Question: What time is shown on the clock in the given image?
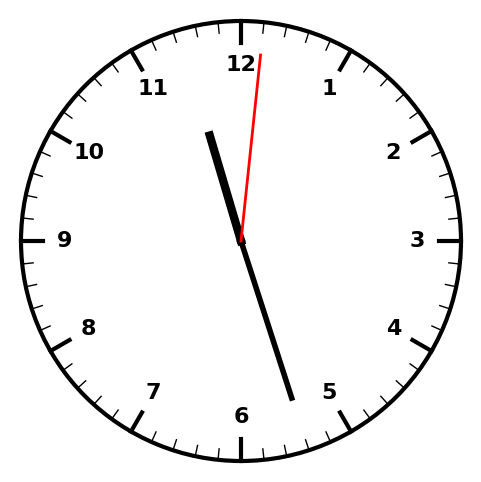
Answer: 11:27:01